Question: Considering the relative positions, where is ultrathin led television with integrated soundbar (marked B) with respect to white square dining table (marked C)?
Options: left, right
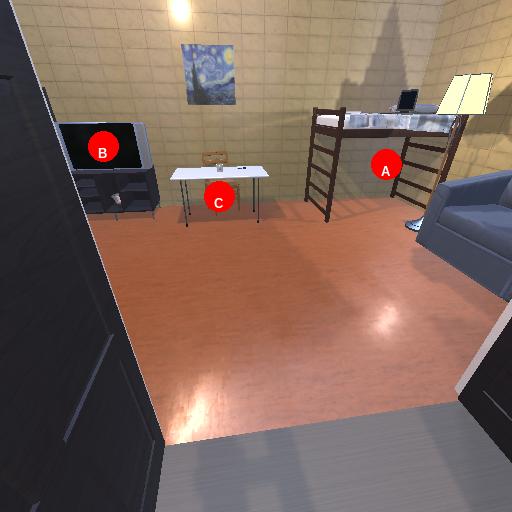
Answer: left